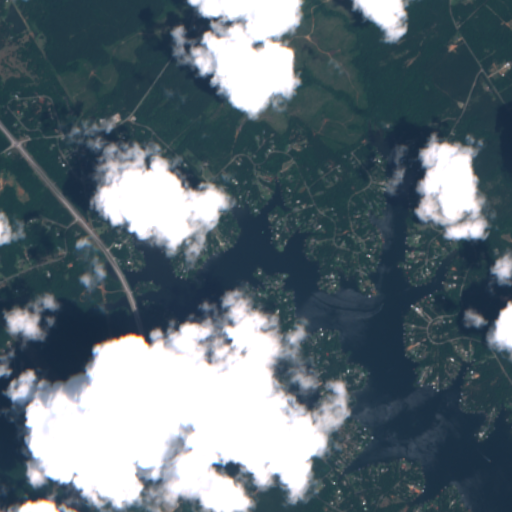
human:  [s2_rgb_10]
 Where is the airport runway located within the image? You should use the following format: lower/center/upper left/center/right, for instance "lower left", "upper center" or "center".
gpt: The airport runway is located in the lower left of the image.
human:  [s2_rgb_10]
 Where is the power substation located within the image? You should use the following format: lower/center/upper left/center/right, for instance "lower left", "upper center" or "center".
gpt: The power substation is located in the lower left of the image.
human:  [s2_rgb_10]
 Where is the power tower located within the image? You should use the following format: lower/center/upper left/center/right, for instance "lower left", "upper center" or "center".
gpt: The power tower is located in the lower left of the image.
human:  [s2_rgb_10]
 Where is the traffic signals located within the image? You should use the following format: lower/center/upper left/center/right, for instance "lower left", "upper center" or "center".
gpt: The traffic signals is located in the upper left of the image.
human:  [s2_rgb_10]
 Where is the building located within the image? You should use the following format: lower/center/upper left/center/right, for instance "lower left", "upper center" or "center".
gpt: There is no building in the image.